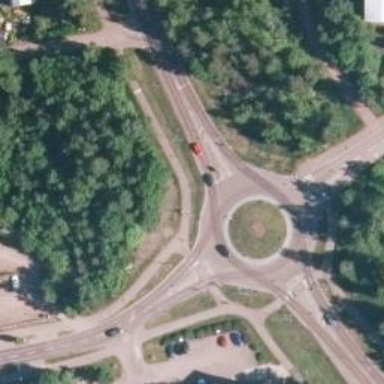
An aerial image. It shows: Secondary road with asphalt surface leading to roundabout junction.